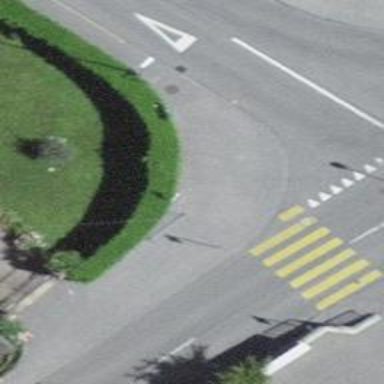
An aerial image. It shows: Bus stop with platform for public transport.